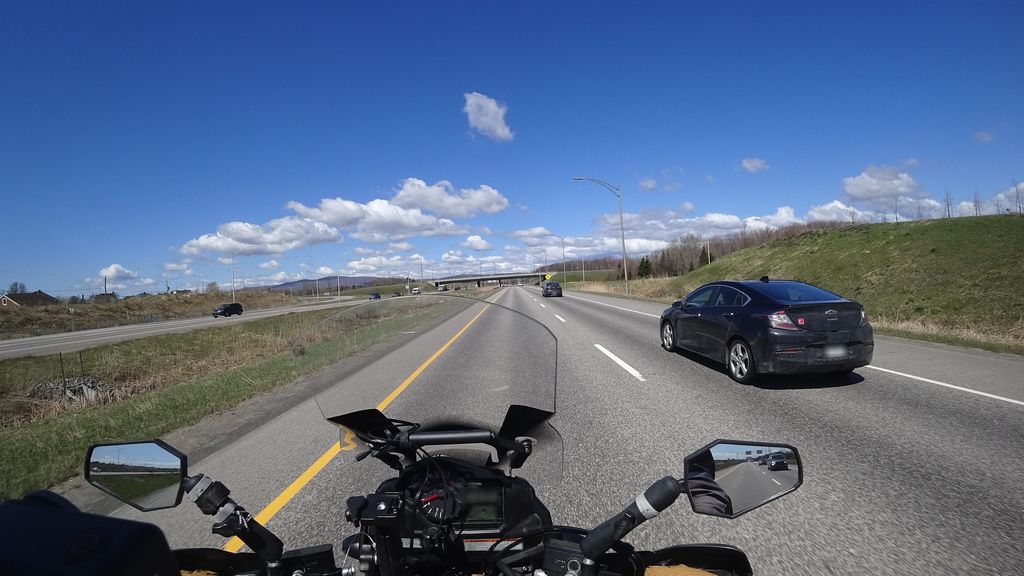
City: quebec_city